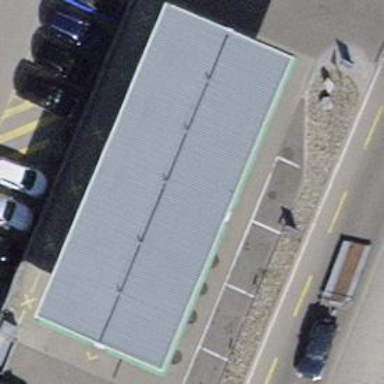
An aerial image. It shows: Fuel station offering Compressed Natural Gas (CNG).